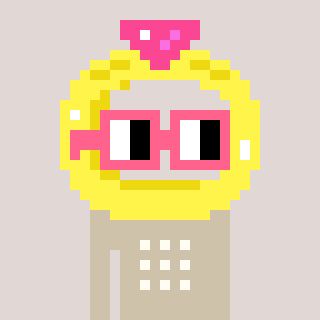
a pixel art character with square pink glasses, a ring-shaped head and a bege-colored body on a warm background